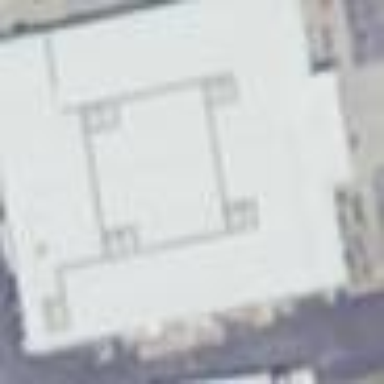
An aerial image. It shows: Commercial building housing country store.